Field crop: tomato
Growth stage: 1
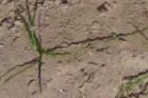
Species: cyperus